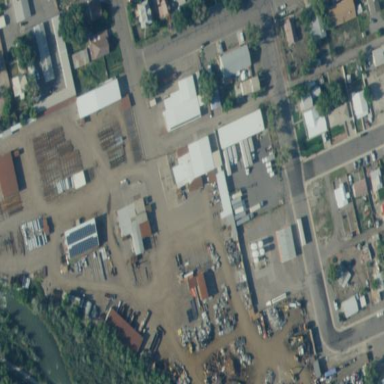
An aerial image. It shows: Scrap yard situated in industrial area.